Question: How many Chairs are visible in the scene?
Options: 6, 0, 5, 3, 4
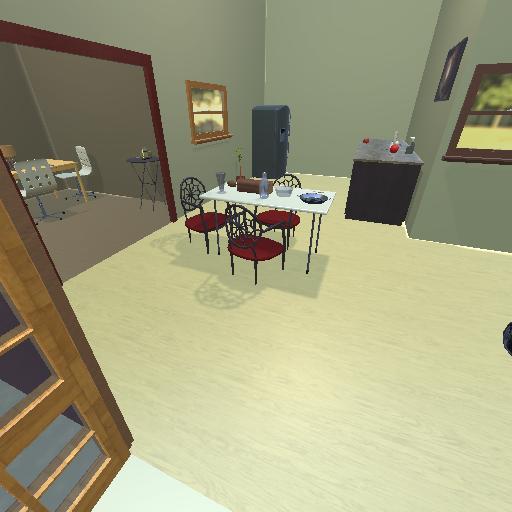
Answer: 6